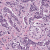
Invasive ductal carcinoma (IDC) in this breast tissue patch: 1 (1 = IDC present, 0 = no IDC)